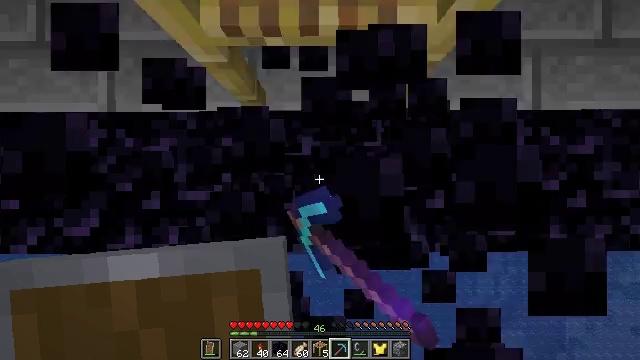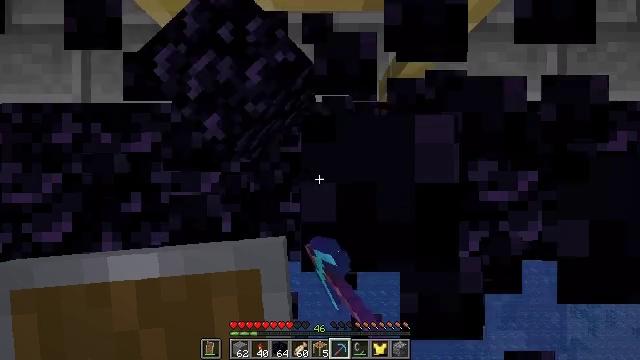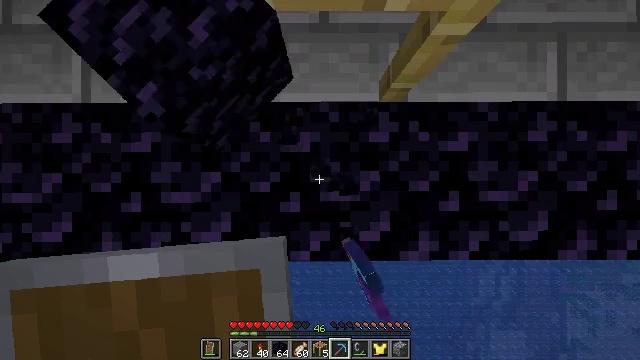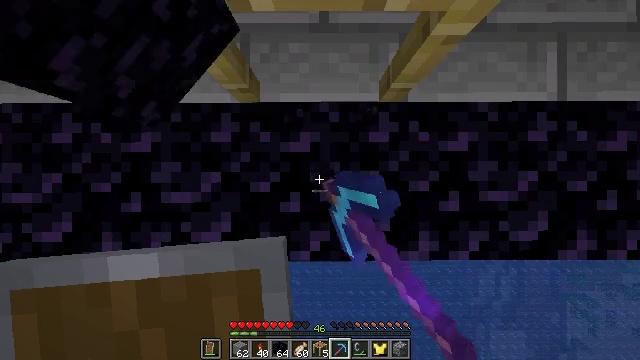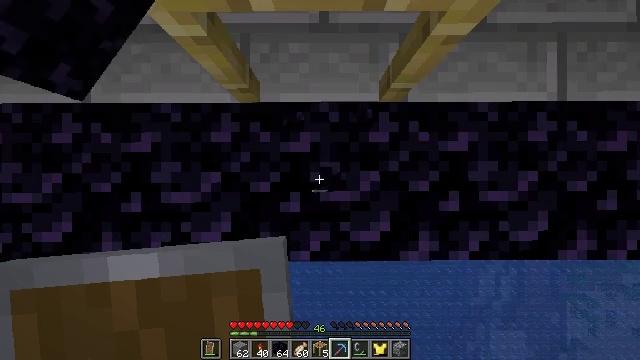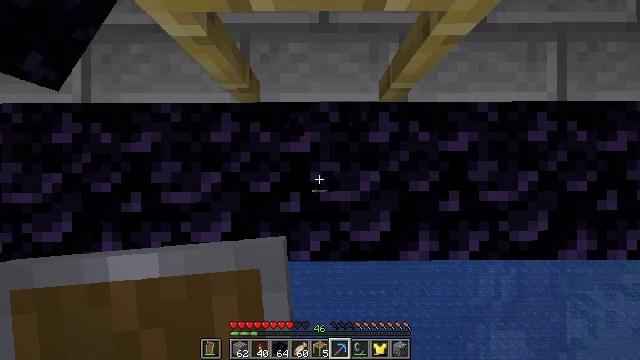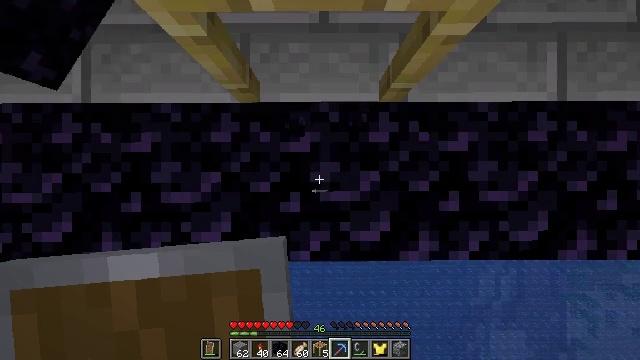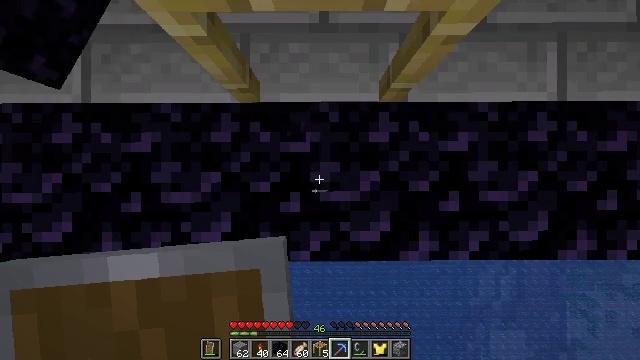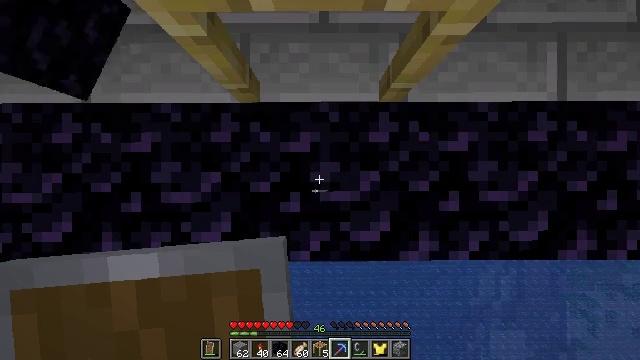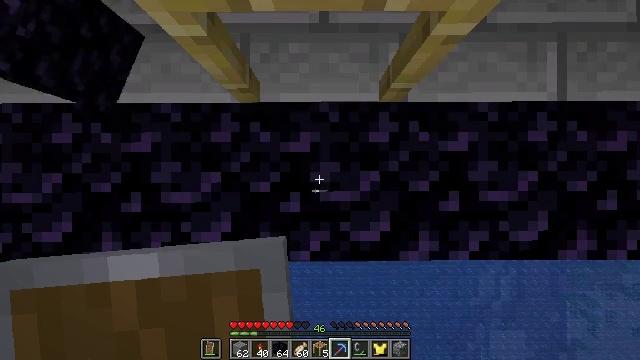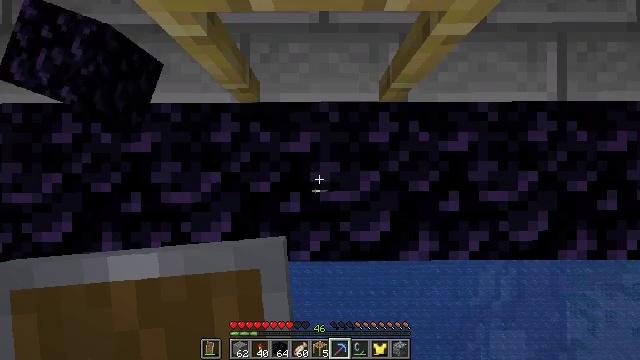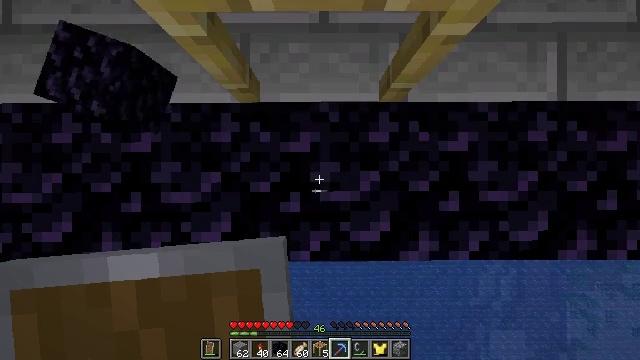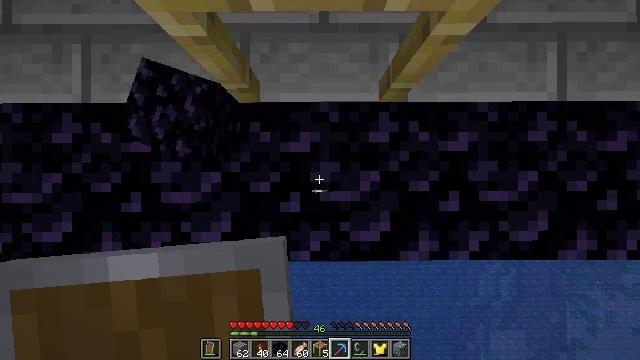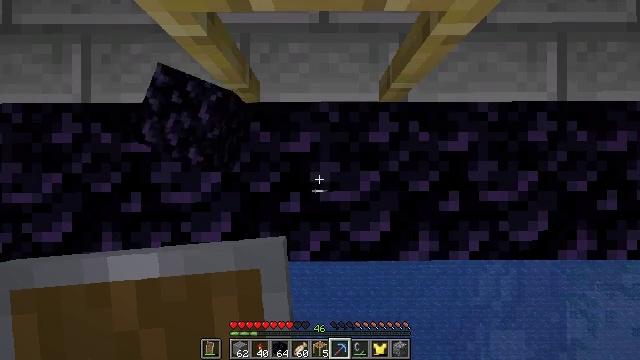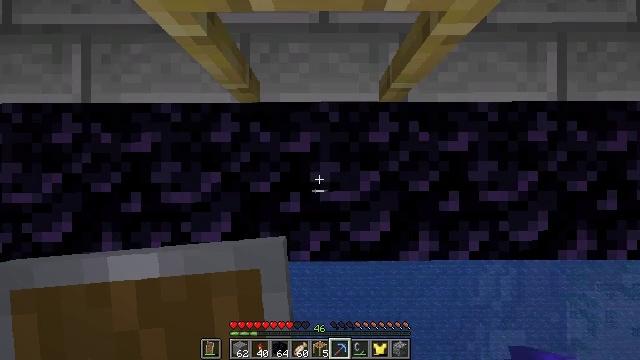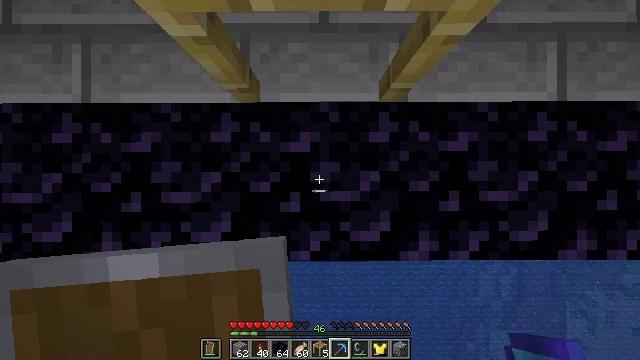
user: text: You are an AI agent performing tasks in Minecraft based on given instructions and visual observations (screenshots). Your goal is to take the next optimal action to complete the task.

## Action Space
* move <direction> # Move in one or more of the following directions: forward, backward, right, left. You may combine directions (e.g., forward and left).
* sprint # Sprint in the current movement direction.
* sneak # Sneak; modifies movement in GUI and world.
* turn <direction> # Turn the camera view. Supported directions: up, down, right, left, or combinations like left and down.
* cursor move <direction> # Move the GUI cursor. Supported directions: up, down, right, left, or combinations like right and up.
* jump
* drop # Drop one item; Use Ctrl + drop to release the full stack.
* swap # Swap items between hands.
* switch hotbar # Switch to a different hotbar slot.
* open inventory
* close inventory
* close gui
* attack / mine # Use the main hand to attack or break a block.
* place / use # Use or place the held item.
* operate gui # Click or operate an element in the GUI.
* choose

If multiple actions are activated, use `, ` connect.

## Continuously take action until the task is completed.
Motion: motion action
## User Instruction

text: Retrieve scaffolding from a build site.
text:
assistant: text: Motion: attack / mine
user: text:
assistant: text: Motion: attack / mine
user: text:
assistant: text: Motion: no_op
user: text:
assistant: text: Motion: no_op
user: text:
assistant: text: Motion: no_op
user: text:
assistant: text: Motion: no_op
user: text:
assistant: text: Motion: no_op
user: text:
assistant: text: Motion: no_op
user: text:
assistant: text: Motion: no_op
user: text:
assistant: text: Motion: no_op
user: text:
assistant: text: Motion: no_op
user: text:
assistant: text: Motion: no_op
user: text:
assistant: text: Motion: no_op
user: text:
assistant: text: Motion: no_op
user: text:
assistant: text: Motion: no_op
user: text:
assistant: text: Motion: no_op
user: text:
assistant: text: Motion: no_op
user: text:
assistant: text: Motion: no_op
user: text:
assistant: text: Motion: no_op
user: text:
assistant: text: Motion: no_op
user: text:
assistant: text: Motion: turn up
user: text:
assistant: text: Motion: move right, turn right and up
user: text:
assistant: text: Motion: move right, turn up
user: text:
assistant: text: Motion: move forward and move right, turn right and up
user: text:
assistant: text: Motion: move forward and move right, turn right and up
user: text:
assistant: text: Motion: move forward and move right, turn up
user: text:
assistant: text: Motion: move forward and move right, turn up
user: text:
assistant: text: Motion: move forward and move right, turn up
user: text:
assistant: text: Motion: move forward and move right, turn left and up
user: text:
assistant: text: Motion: move forward and move right, turn left and up